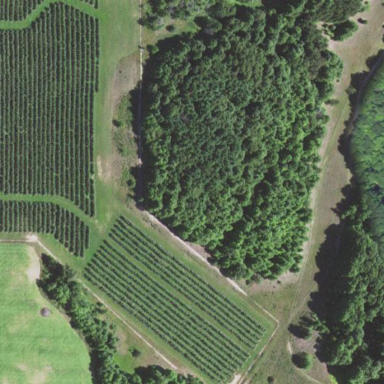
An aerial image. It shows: Orchard.